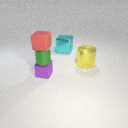
large cyan metal cube behind large yellow metal cylinder